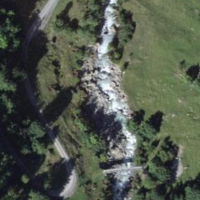
EUNIS habitat code: 23
Species observed at this site:
Pholidoptera griseoaptera
Sedum album
Vanessa cardui
Parnassius apollo